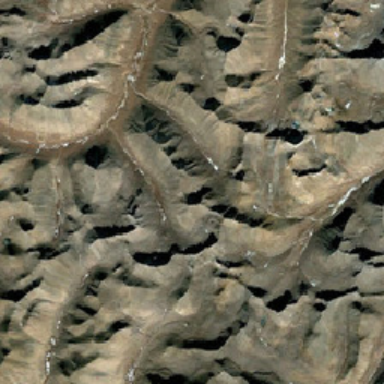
This mountain is yellow and smooth .